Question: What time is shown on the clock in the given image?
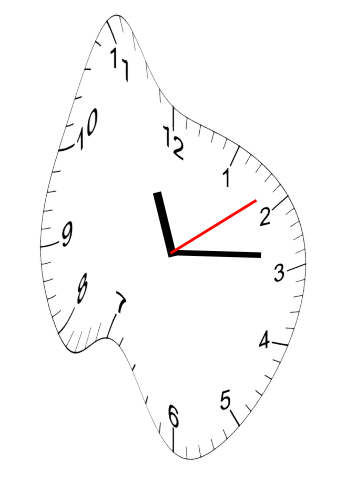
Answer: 11:14:09